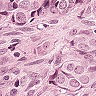
Metastatic tissue present: yes